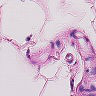
Metastatic tissue present: no